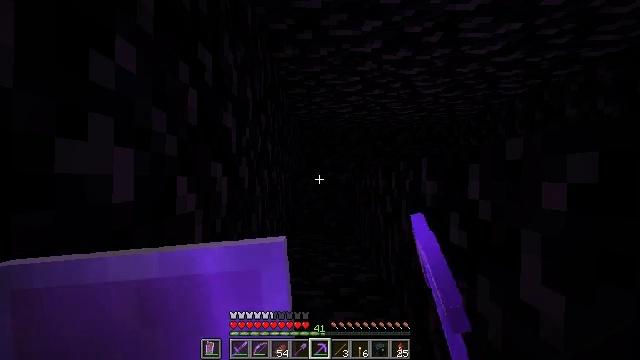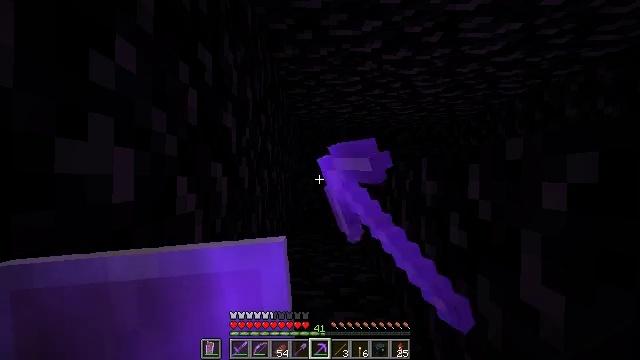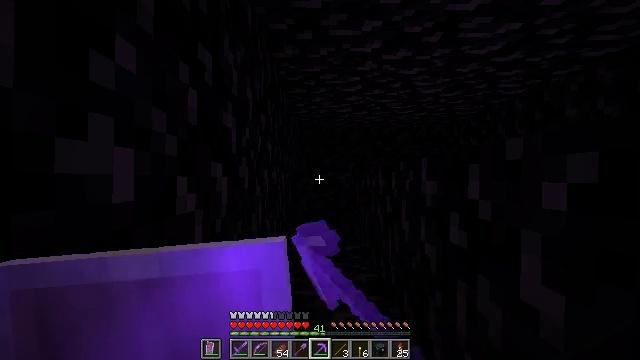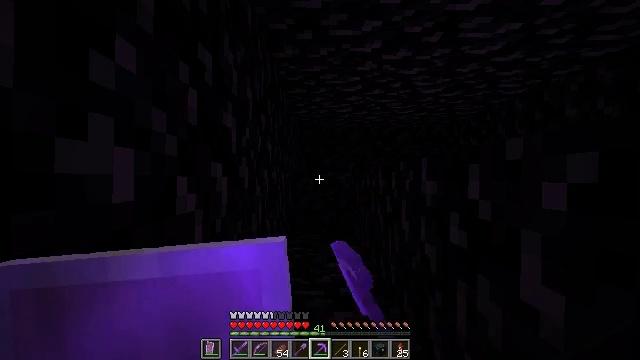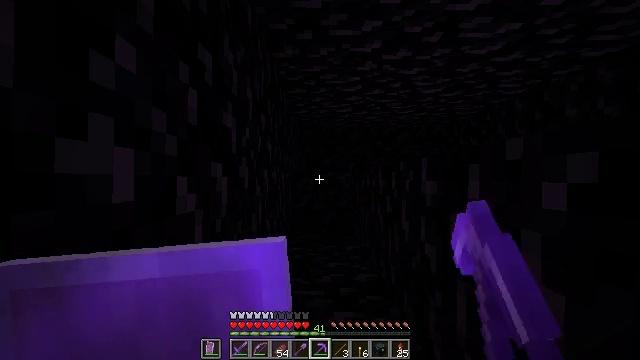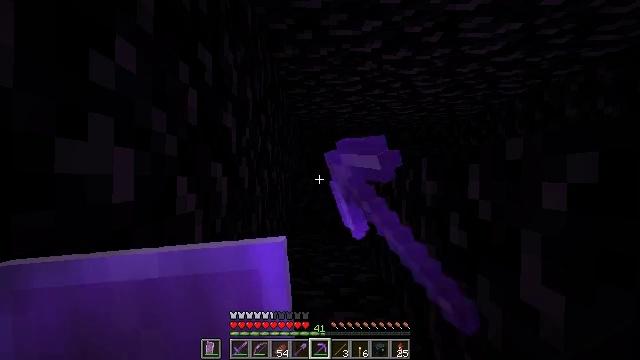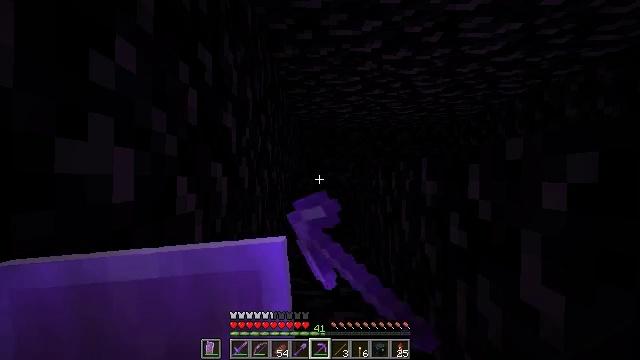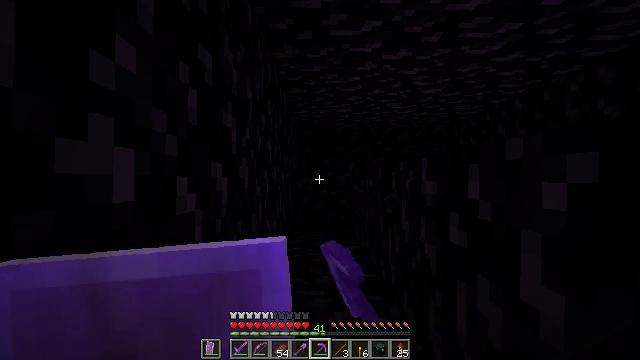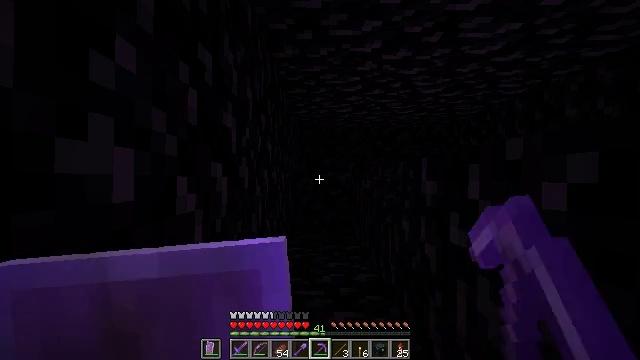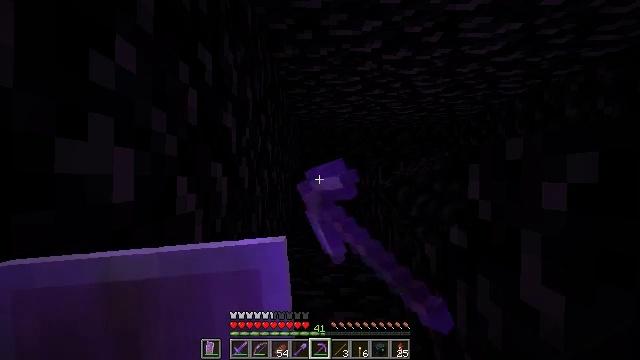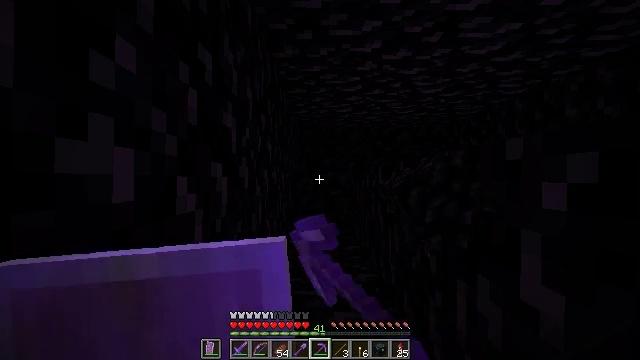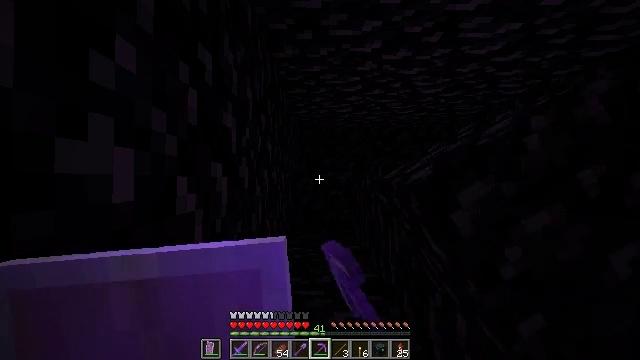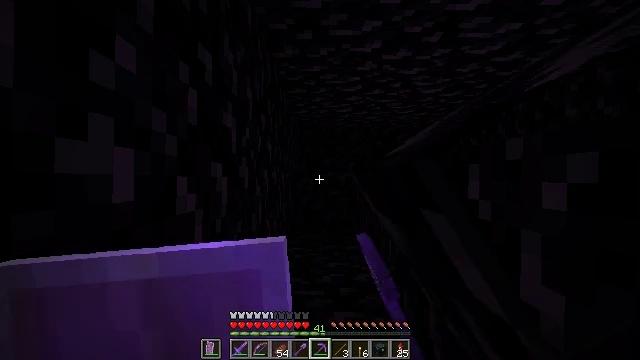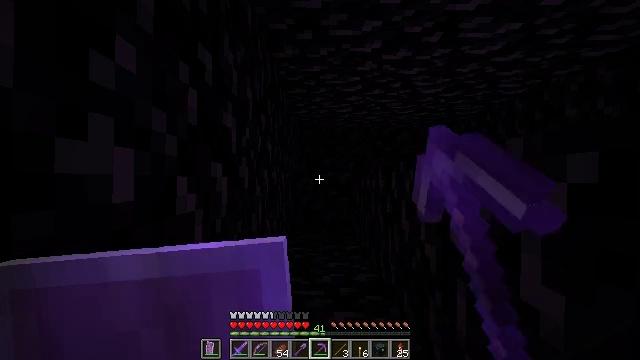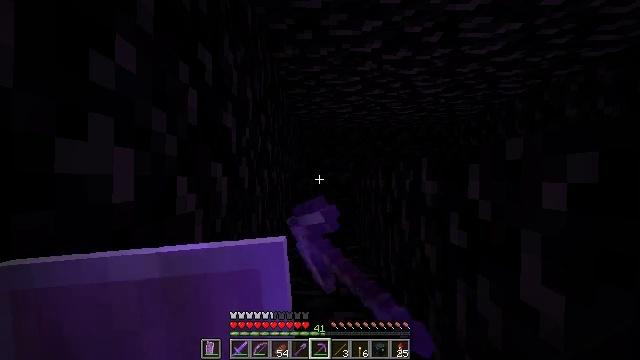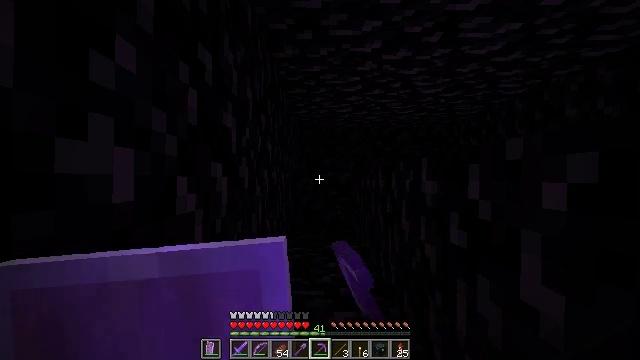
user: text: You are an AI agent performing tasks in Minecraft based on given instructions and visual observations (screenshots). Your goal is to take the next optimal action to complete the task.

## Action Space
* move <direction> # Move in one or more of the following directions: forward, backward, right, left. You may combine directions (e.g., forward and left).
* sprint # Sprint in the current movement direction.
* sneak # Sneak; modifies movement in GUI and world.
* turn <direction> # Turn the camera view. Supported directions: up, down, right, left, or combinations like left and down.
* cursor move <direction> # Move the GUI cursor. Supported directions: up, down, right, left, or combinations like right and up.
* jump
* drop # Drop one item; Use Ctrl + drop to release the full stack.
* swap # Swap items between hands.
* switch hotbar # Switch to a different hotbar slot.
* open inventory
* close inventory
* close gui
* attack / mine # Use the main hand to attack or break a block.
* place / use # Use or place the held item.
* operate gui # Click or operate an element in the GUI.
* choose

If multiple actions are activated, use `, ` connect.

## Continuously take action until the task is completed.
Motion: motion action
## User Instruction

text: Gather obsidian from a lava source.
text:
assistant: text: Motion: attack / mine
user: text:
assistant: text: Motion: attack / mine
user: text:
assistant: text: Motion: attack / mine
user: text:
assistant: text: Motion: attack / mine
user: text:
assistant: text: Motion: attack / mine
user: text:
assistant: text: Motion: attack / mine
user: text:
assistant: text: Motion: attack / mine
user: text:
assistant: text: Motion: attack / mine
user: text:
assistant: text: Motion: attack / mine
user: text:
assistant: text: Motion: attack / mine
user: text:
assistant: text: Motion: attack / mine
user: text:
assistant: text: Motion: attack / mine
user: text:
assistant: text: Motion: attack / mine
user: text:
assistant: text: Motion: attack / mine
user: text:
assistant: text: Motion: attack / mine
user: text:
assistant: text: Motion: attack / mine
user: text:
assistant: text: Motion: attack / mine
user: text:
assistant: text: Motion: attack / mine
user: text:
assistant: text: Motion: attack / mine
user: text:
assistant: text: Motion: attack / mine
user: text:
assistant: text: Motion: attack / mine
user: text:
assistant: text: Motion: attack / mine
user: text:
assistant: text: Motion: attack / mine
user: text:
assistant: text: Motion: attack / mine
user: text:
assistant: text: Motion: attack / mine
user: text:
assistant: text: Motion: attack / mine
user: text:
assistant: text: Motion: attack / mine
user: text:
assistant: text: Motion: attack / mine
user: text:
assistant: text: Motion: attack / mine
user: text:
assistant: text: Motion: attack / mine